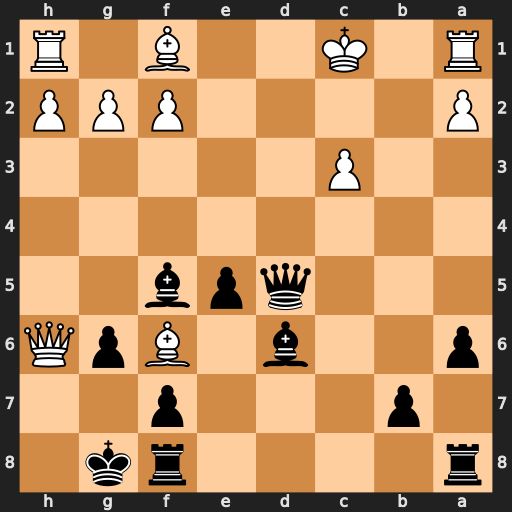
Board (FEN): r4rk1/1p3p2/p2b1BpQ/3qpb2/8/2P5/P4PPP/R1K2B1R
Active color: b
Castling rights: -
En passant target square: -
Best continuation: Ba3#